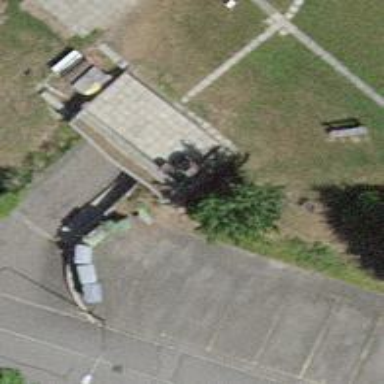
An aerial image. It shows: Parking entrance.